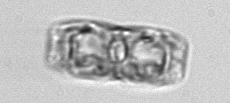
Label: pennate_morphotype1